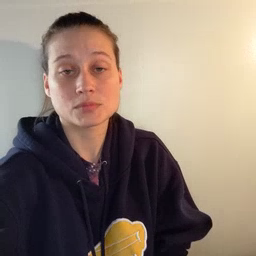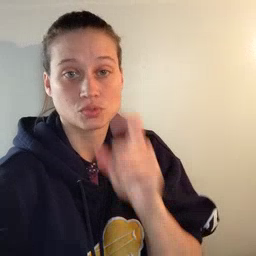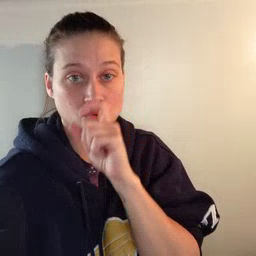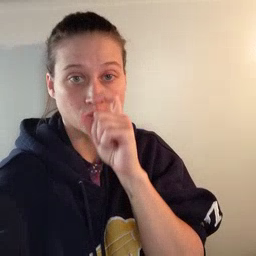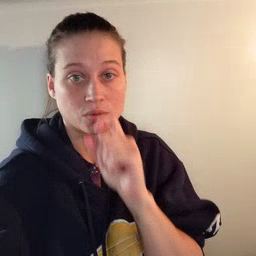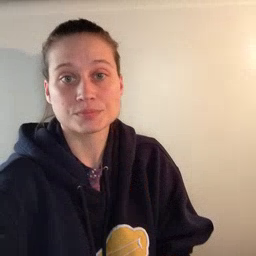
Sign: doll